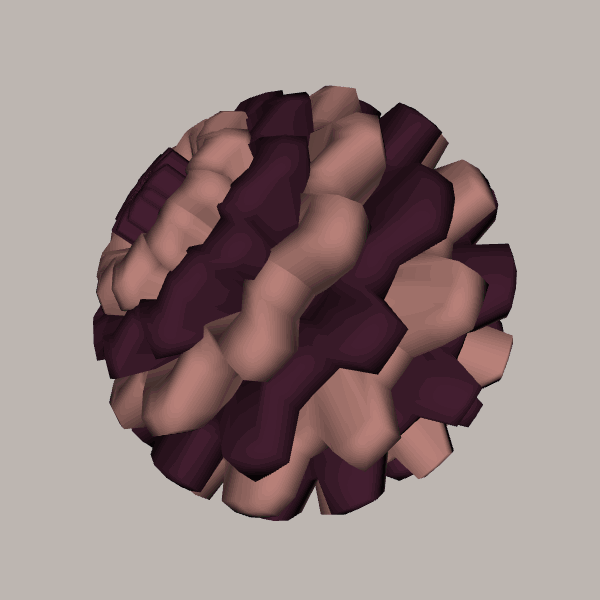
Background: light